【题型】解答题　【知识点】解析几何　【难度】medium
如图，已知双曲线$C:\dfrac{x^2}{a^2}-\dfrac{y^2}{b^2}=1$（$a>0$，$b>0$）的渐近线方程为$y=\pm\sqrt{3}x$，点$\left(\dfrac{4\sqrt{3}}{3},2\right)$在双曲线$C$上，$A$、$B$为双曲线$C$的左、右顶点，$P$为双曲线$C$右支上的动点，直线$AP$和直线$x=1$交于点$N$，直线$NB$交双曲线$C$的右支于点$Q$．

(1) 求双曲线$C$的方程；

(2) 若点$P$在第一象限，且满足$\overrightarrow{AN}=\overrightarrow{NP}$，求$\triangle PQN$的面积；

(3) 探究直线$PQ$是否过定点，若过定点，求出该定点坐标，并说明理由．
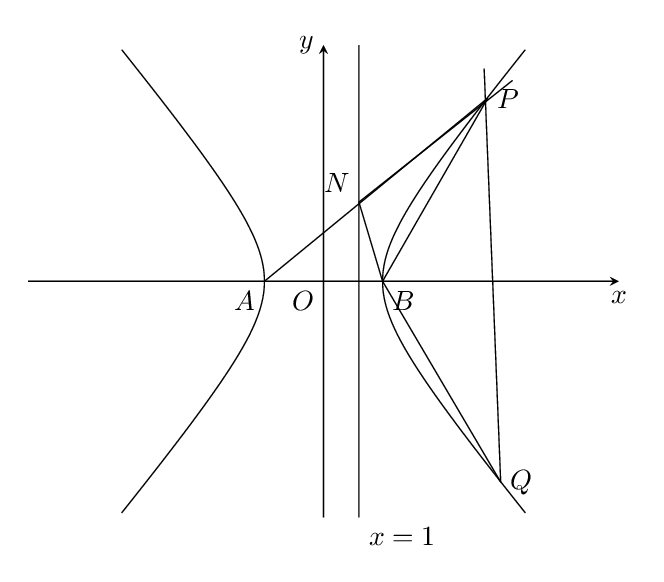
【解答】
【答案】(1) $C:\dfrac{x^2}{4}-\dfrac{y^2}{12}=1$；

(2) $36$；

(3) 过定点$(4,0)$，理由见解析．

\vspace{0.5em}

【分析】(1) 根据题意列出方程组，解出$a,b$，即得双曲线方程；

(2)

设点$P(x_0,y_0)$，由题设条件依次求得点$P(4,6),N(1,3)$，$Q(4,-6)$，再求三角形面积即可；

(3) 设$P(x_1,y_1),Q(x_2,y_2)$，直线$PQ$的方程为$x=my+t$，联立双曲线的方程，结合韦达定理可得$y_1+y_2,y_1y_2$，写出直线$AP$的方程，进而可得$N$点的坐标，又$N,B,Q$三点共线，则$\overrightarrow{BN}\parallel\overrightarrow{BQ}$，解得$t$，即可求得定点．

\vspace{0.5em}

【解析】(1) 依题意，可得
\[
\begin{cases}
\dfrac{b}{a}=\sqrt{3}\\[4pt]
\dfrac{16}{3a^2}-\dfrac{4}{b^2}=1
\end{cases},
\]
解得
\[
\begin{cases}
a=2\\[4pt]
b=2\sqrt{3}
\end{cases}.
\]
故双曲线$C$的方程为$C:\dfrac{x^2}{4}-\dfrac{y^2}{12}=1$；

\vspace{0.5em}

(2) 如图，设点$P(x_0,y_0)$，由$\overrightarrow{AN}=\overrightarrow{NP}$可得点$N$是$AP$的中点，

又$A(-2,0)$，$B(2,0)$，则$N\left(\dfrac{x_0-2}{2},\dfrac{1}{2}y_0\right)$，

依题意，点$N$在直线$x=1$上，则$\dfrac{x_0-2}{2}=1$，解得$x_0=4$，

将其代入$\dfrac{x^2}{4}-\dfrac{y^2}{12}=1$，解得$y_0=\pm6$，因点$P$在第一象限，故$P(4,6),N(1,3)$．

于是直线$BN$的方程为：$y=-3(x-2)$，

代入$\dfrac{x^2}{4}-\dfrac{y^2}{12}=1$，整理得$x^2-6x+8=0$，解得$x=2$或$x=4$，故得$Q(4,-6)$，

于是$\triangle PQN$的面积为$S_{\triangle PQN}=\dfrac{1}{2}(4+2)\times(6+6)=36$；

\vspace{0.5em}

(3) 直线$PQ$经过点$(4,0)$，理由如下：

设直线$PQ$的方程为：$x=my+t$，

代入$\dfrac{x^2}{4}-\dfrac{y^2}{12}=1$，整理得：$(3m^2-1)y^2+6mty+3t^2-12=0$，

由$\Delta=36m^2t^2-4(3m^2-1)(3t^2-12)>0$可得$12m^2+t^2-4>0$．

设$P(x_1,y_1),Q(x_2,y_2)$，则
\[
\begin{cases}
y_1+y_2=-\dfrac{6mt}{3m^2-1}\\[6pt]
y_1y_2=\dfrac{3t^2-12}{3m^2-1}
\end{cases},
\]
故有$(t^2-4)(y_1+y_2)=-2mty_1y_2$．（*）

直线$AP$的方程为：$y=\dfrac{y_1}{x_1+2}(x+2)$，令$x=1$，代入解得$y=\dfrac{3y_1}{x_1+2}$，即$N\left(1,\dfrac{3y_1}{x_1+2}\right)$，

因$N,B,Q$三点共线，故$\overrightarrow{BN}\parallel\overrightarrow{BQ}$，又$\overrightarrow{BN}=\left(-1,\dfrac{3y_1}{x_1+2}\right),\overrightarrow{BQ}=(x_2-2,y_2)$，

则得$\dfrac{3y_1(x_2-2)}{x_1+2}=-y_2$，即$3x_2y_1-6y_1=-x_1y_2-2y_2$，

将$x_1=my_1+t,x_2=my_2+t$代入，化简得：$4my_1y_2+(3t-6)y_1=-(t+2)y_2$，

由（*），可得$my_1y_2=\dfrac{4-t^2}{2t}(y_1+y_2)$，

代入整理得：$(8-2t^2)(y_1+y_2)+(3t^2-6t)y_1+(t^2+2t)y_2=0$，

即得：$(t-4)(t-2)y_1-(t-4)(t+2)y_2=0$，也即$(t-4)\left[(t-2)y_1-(t+2)y_2\right]=0$，

因点$P,Q$是双曲线右支上的动点，故$(t-2)y_1-(t+2)y_2$不能恒为$0$，故$t=4$．

此时直线$PQ$的方程为：$x=my+4$，故直线$PQ$必过定点$(4,0)$．

\vspace{0.5em}

【点睛】关键点点睛：本题主要考查直线与双曲线位置关系的应用，属于较难题．

关键是在解决第(3)问时，利用韦达定理实现非对称代换，整理方程后推得直线过定点．
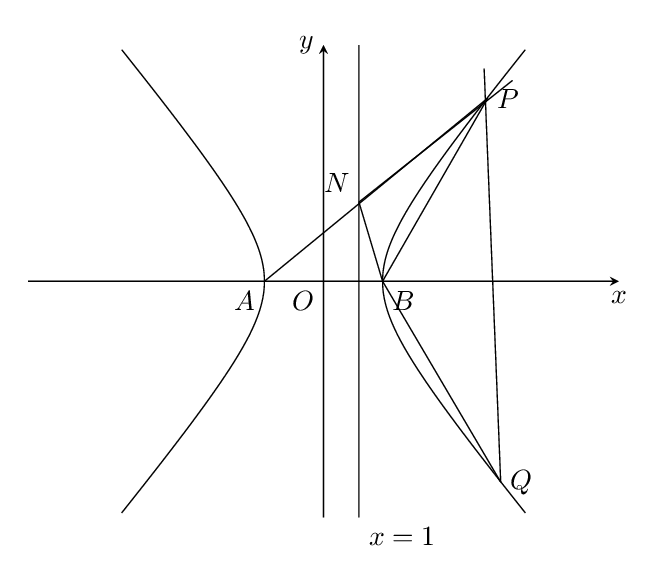